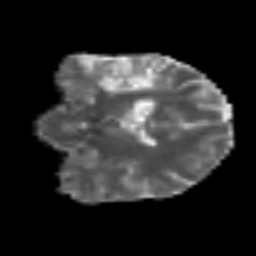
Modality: MD
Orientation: coronal
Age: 39
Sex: female
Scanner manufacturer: siemens
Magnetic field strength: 3 T
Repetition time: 6.1 s
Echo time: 0.101 s